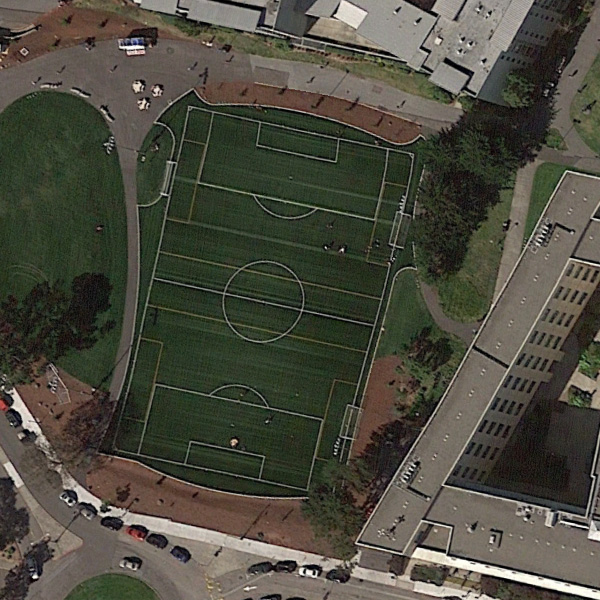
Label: Playground